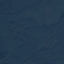
Label: Forest